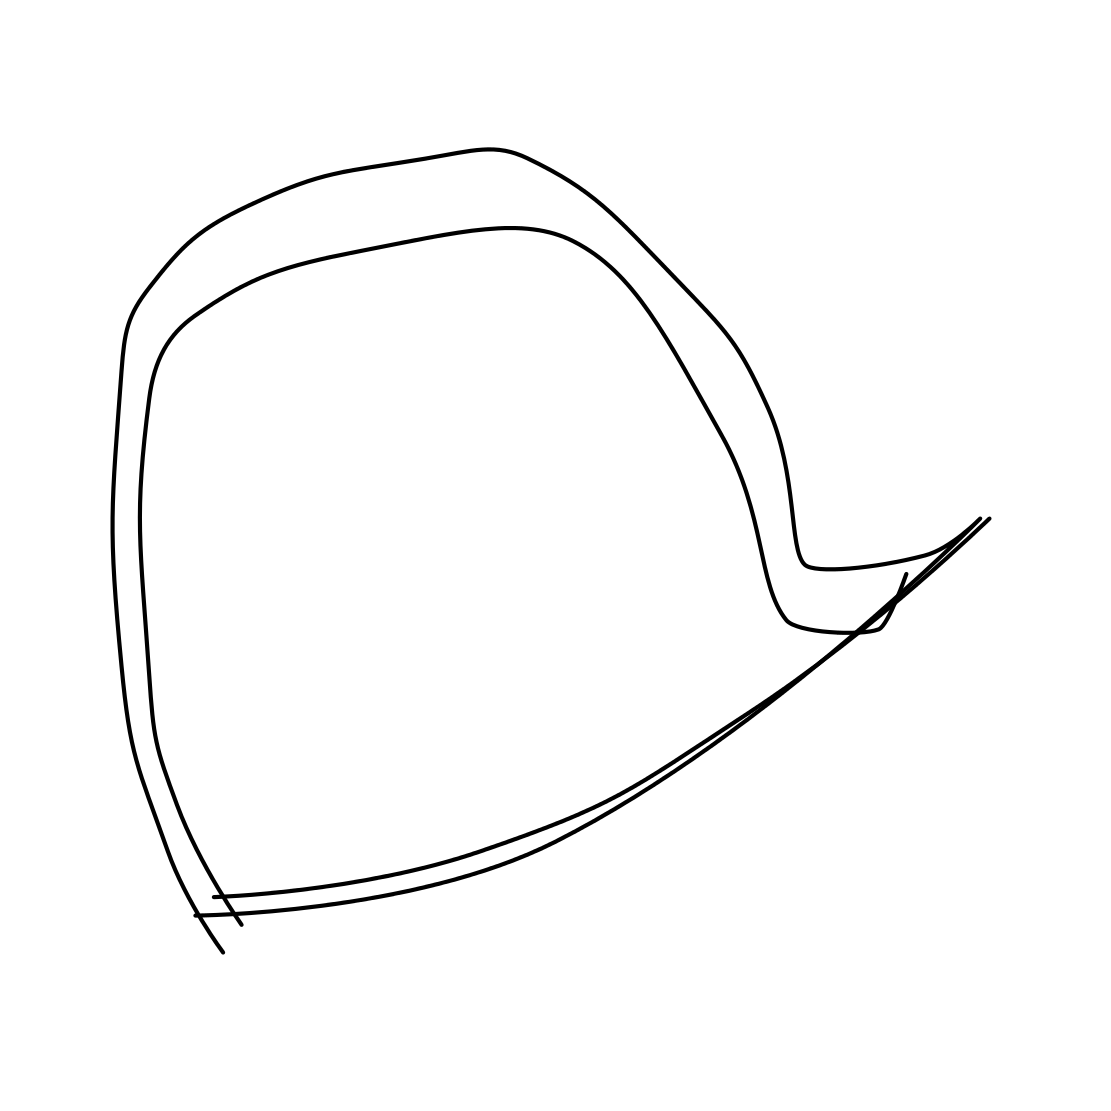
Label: helmet